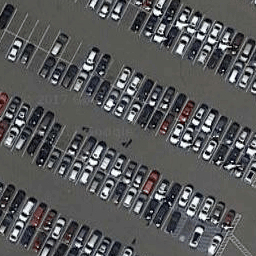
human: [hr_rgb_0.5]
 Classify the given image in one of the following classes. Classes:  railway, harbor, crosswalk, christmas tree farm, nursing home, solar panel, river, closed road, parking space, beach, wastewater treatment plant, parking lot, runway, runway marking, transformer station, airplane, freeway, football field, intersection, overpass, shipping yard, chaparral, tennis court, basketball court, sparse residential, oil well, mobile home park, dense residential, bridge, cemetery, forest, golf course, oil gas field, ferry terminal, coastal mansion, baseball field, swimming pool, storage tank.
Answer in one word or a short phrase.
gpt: parking lot